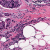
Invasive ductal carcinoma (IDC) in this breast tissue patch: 0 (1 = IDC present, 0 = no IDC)